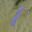
Label: 1